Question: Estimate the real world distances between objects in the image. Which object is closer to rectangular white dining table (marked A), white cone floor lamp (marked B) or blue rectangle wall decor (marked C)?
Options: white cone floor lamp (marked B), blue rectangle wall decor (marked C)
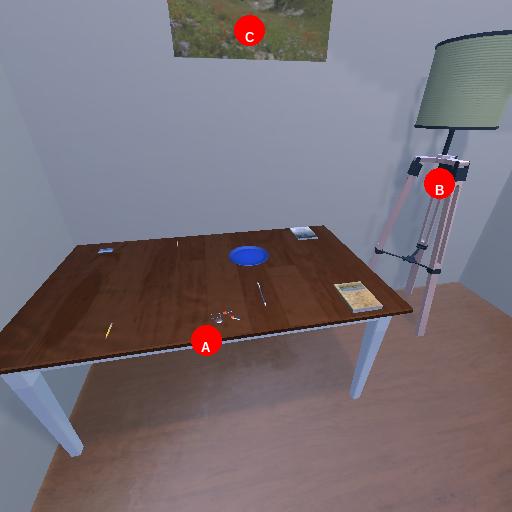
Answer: white cone floor lamp (marked B)